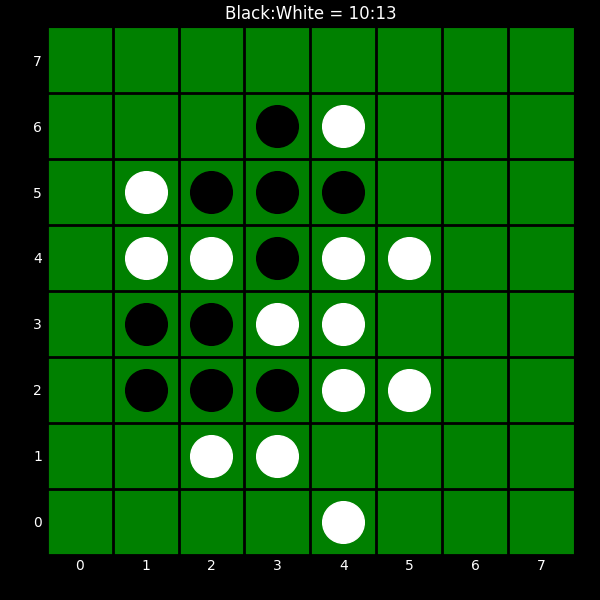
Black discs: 10
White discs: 13